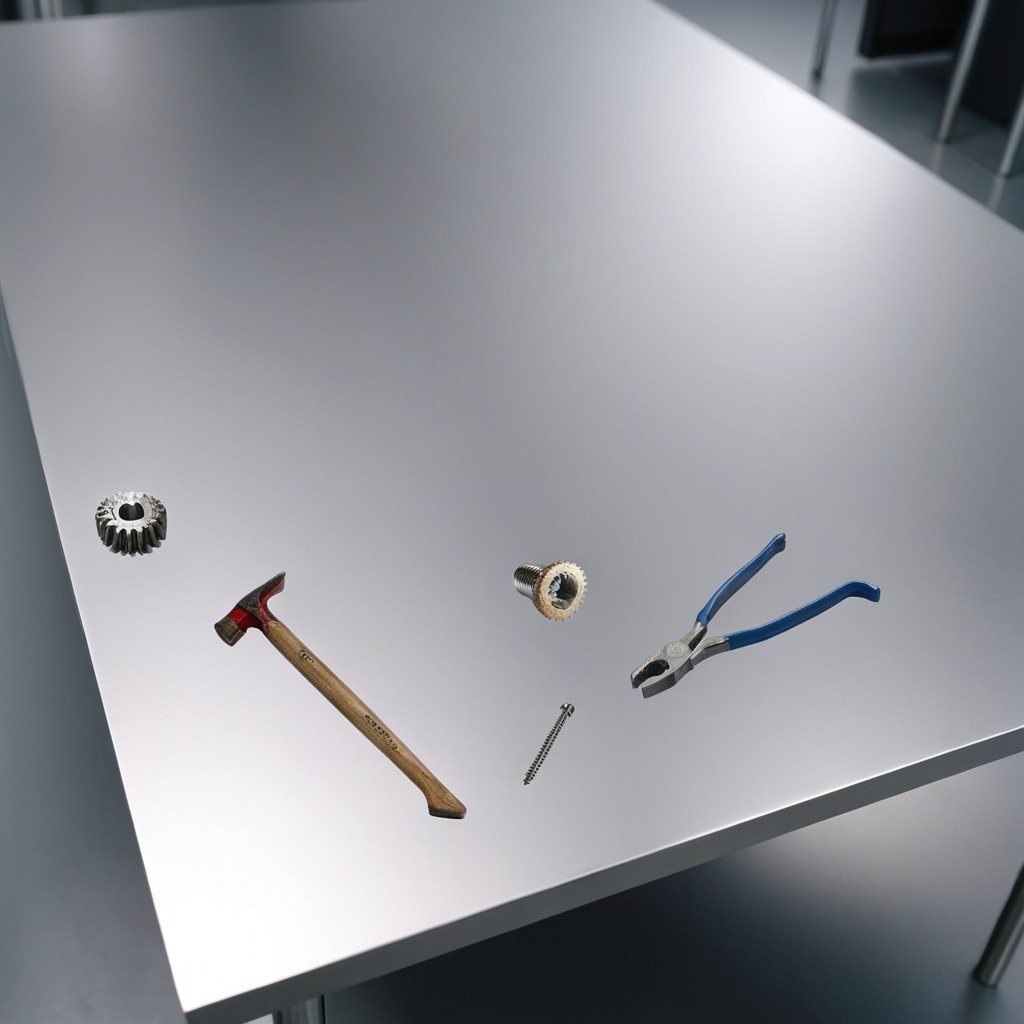
A gear with teeth, a hammer, a metal machine screw, pliers, and a coiled metal spring are lying on the stainless steel table.